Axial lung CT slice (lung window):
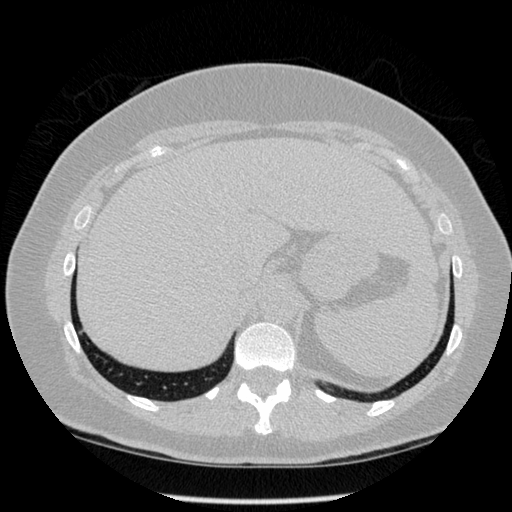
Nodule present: no